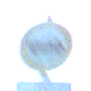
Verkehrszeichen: VerbotPersonenkraftwagen
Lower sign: ZeitangabenMitBeschraenkungAufWochentage1
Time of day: SunriseSunset
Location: Outdoor (Nature)
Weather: PartlyCloudy
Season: NotSpecified
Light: Natural